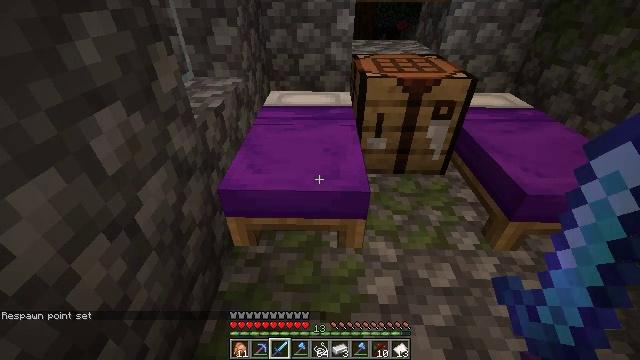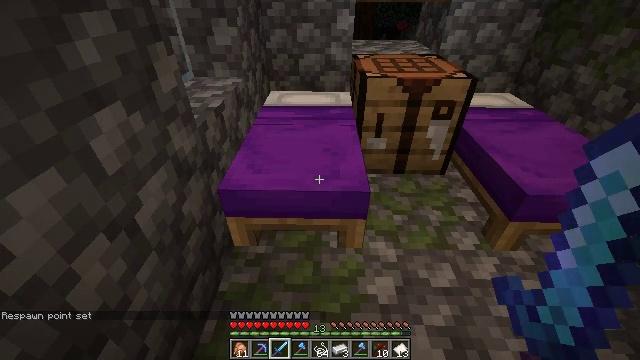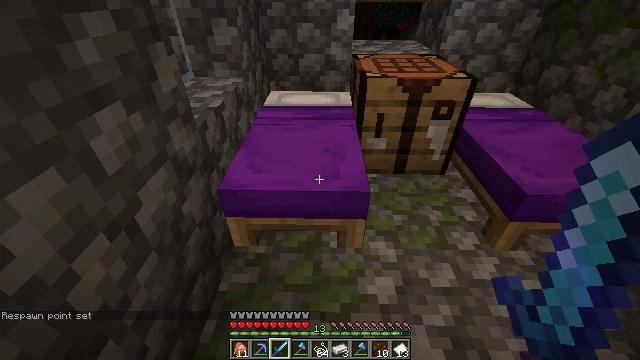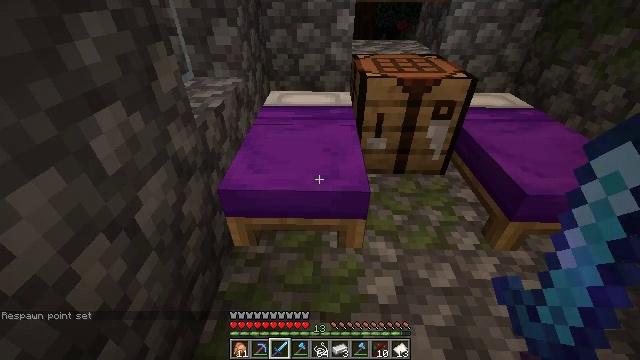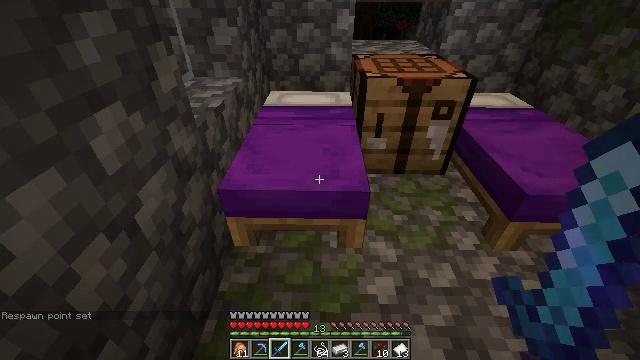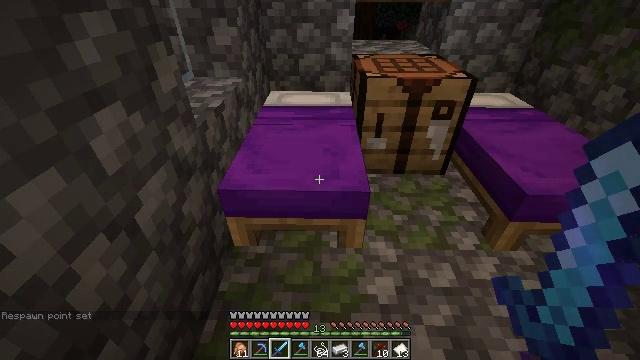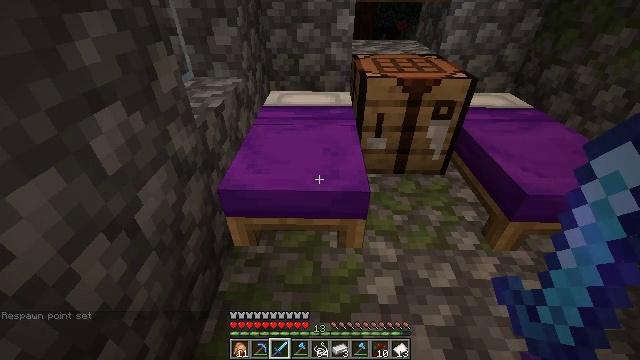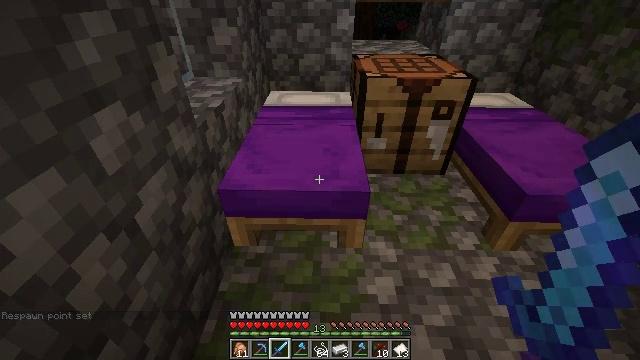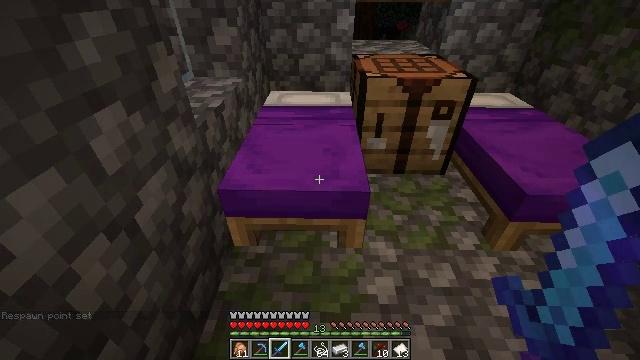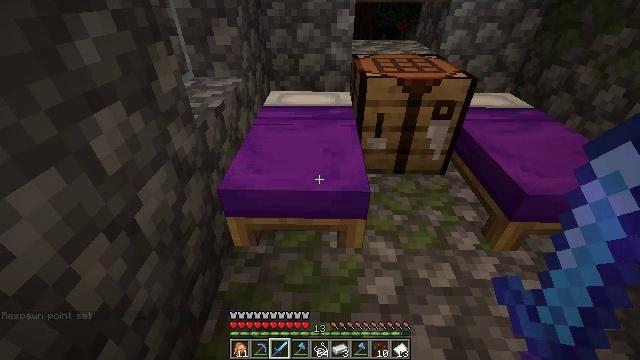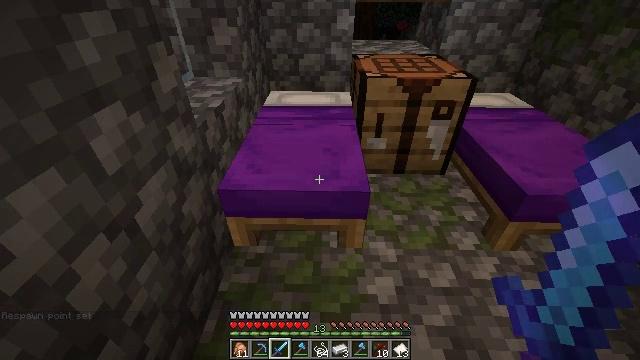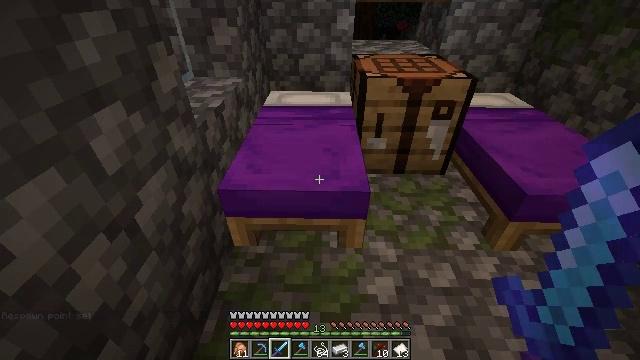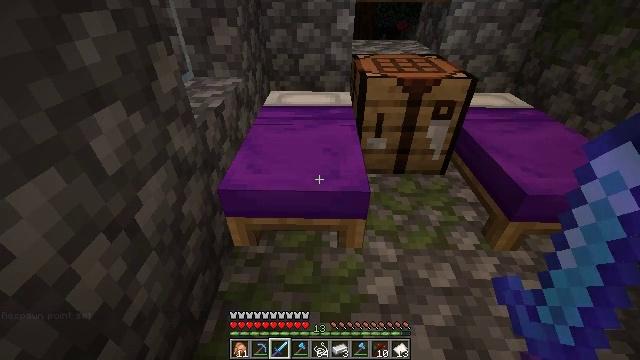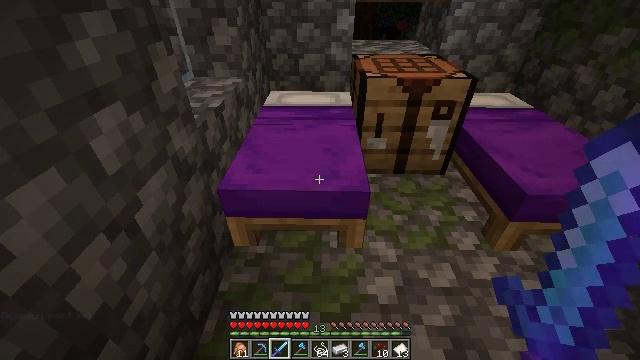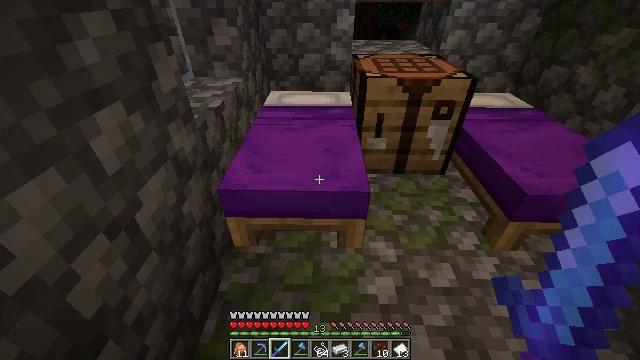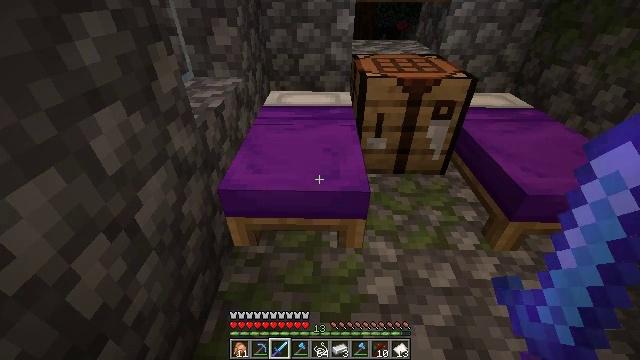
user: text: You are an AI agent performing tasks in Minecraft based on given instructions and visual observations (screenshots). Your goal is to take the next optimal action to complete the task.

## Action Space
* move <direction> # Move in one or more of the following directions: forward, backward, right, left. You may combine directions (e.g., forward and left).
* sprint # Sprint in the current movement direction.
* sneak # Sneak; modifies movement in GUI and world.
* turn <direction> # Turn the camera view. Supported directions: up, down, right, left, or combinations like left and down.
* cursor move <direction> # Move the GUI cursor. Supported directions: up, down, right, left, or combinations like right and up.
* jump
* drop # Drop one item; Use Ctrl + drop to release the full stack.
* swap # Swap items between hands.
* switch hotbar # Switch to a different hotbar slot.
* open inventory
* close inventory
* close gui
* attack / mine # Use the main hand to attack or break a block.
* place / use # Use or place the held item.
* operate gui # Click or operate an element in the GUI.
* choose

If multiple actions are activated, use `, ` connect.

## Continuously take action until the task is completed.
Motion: motion action
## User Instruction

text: Break the glass block.
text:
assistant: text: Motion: no_op
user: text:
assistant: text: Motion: no_op
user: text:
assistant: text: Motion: no_op
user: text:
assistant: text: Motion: no_op
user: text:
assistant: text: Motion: no_op
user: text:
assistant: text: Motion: no_op
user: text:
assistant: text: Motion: no_op
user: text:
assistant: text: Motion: no_op
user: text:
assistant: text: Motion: no_op
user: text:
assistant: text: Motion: no_op
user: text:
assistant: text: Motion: no_op
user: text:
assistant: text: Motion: no_op
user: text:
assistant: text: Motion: no_op
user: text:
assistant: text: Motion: no_op
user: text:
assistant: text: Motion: no_op
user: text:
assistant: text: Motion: no_op
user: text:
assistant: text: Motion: no_op
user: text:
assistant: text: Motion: no_op
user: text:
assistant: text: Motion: no_op
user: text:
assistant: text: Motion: no_op
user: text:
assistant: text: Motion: no_op
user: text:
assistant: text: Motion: no_op
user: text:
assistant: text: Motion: no_op
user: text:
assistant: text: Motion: no_op
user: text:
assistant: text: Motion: no_op
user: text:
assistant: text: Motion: no_op
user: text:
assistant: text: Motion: no_op
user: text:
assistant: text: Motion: no_op
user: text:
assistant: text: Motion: no_op
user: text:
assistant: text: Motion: no_op